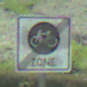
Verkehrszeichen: EndeFahrradzone
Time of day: Midday
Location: Outdoor (Nature)
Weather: PartlyCloudy
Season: NotSpecified
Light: Natural